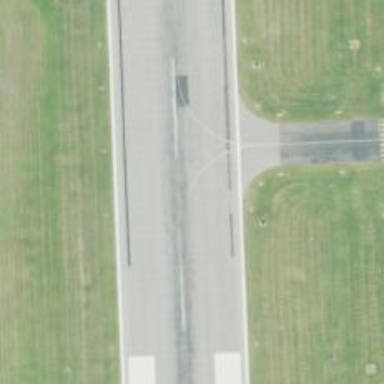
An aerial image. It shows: Asphalt taxiway at the airport.